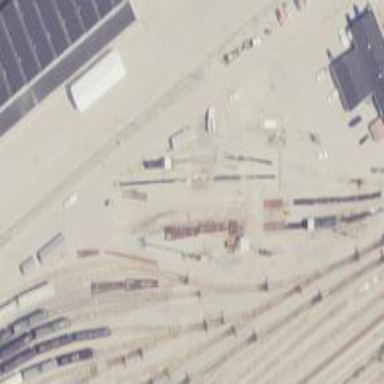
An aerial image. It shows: Railway yard in service.